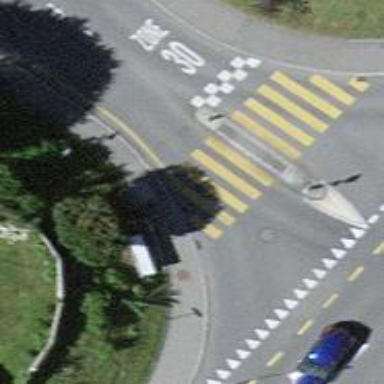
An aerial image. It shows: Kerb serving as barrier.